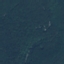
Land use / land cover: Forest